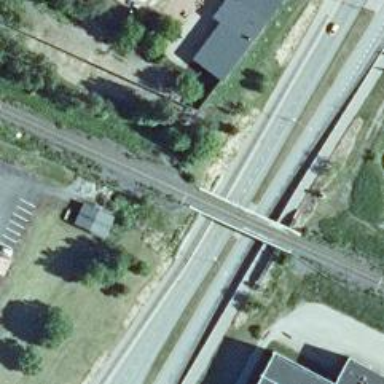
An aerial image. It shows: Bridge carrying railway with continuous electrified contact lines.